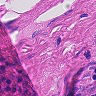
Metastatic tissue present: no